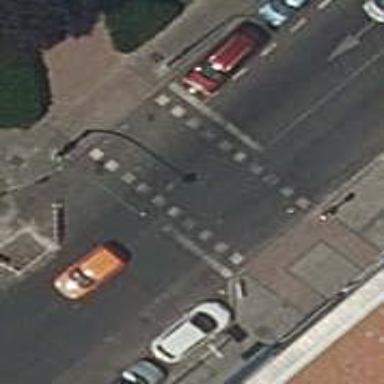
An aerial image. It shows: Crossing with traffic signals.